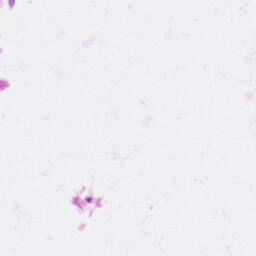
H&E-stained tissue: Heart